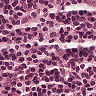
Metastatic tissue present: no